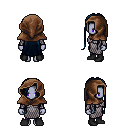
a pixel art fantasy rpg character, female body template, dark elf, purple skin, chain mail, magenta pants, raven extra-long hairstyle, cloth hood, black shoes, four views (front, back, left, right), 2x2 character sprite sheet, small pixel art, hard edges, no anti-aliasing